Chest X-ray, PA view. Patient: 42 years old, sex M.
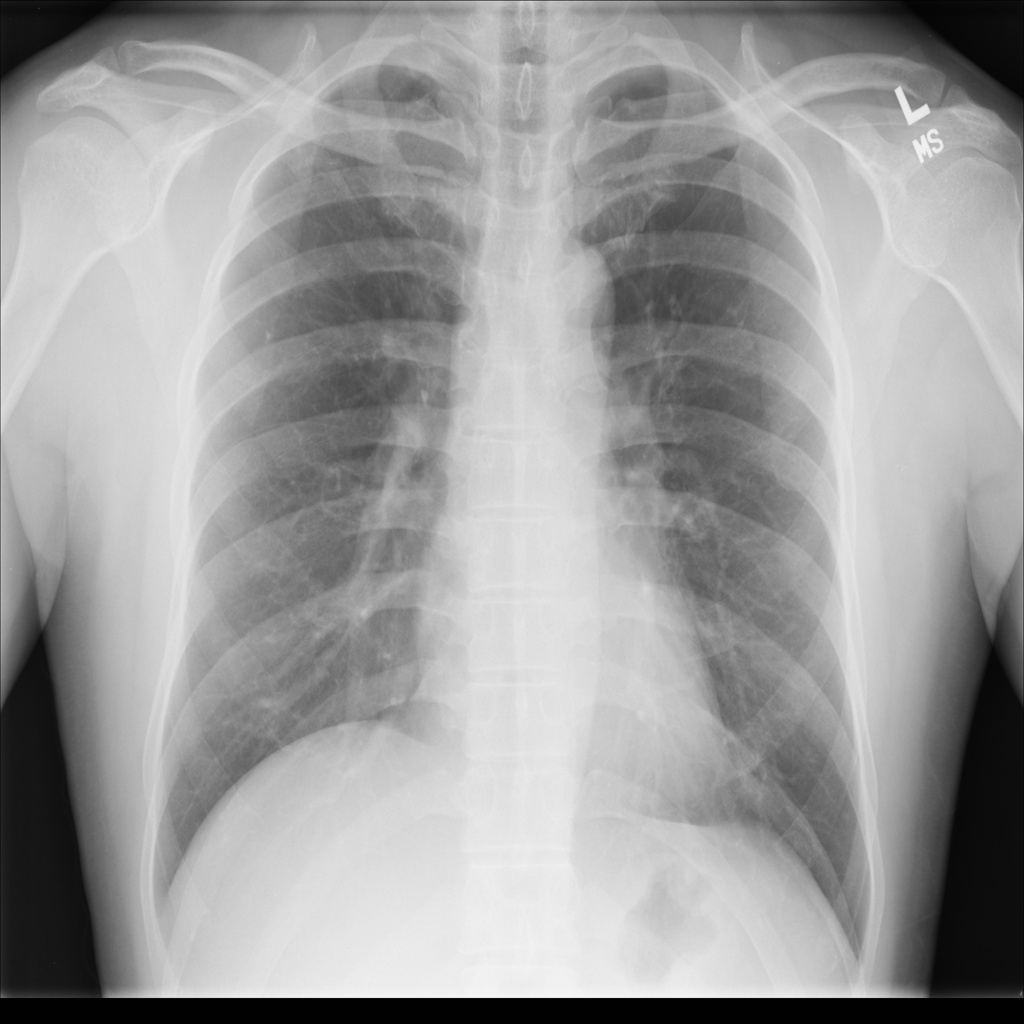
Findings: No Finding